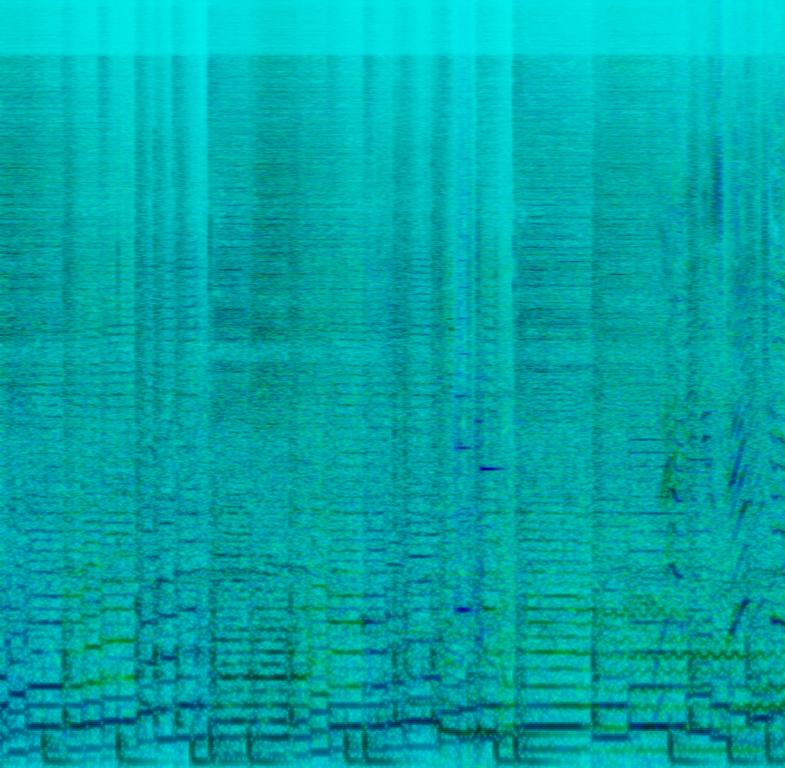
This clip features 2 distortion guitars playing a metal song. A high pitched male voice sings the main melody. This is accompanied by percussion playing a simple rock beat in common time. A bass guitar plays a bassline with a descending run. The distortion guitars play power chords followed by a guitar lick. One of the guitars plays one chord a little after the other guitar making it sound dissonant. This song can be played in an action movie.